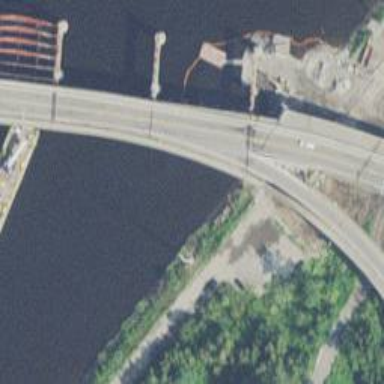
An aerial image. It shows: Bridge supported by piers.